Interaction volume radius: 10 \u00c5
Interaction volume height: 15 \u00c5
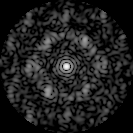
Disorder parameter: 0.6632